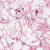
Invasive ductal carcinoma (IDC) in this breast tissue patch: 0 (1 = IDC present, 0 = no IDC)